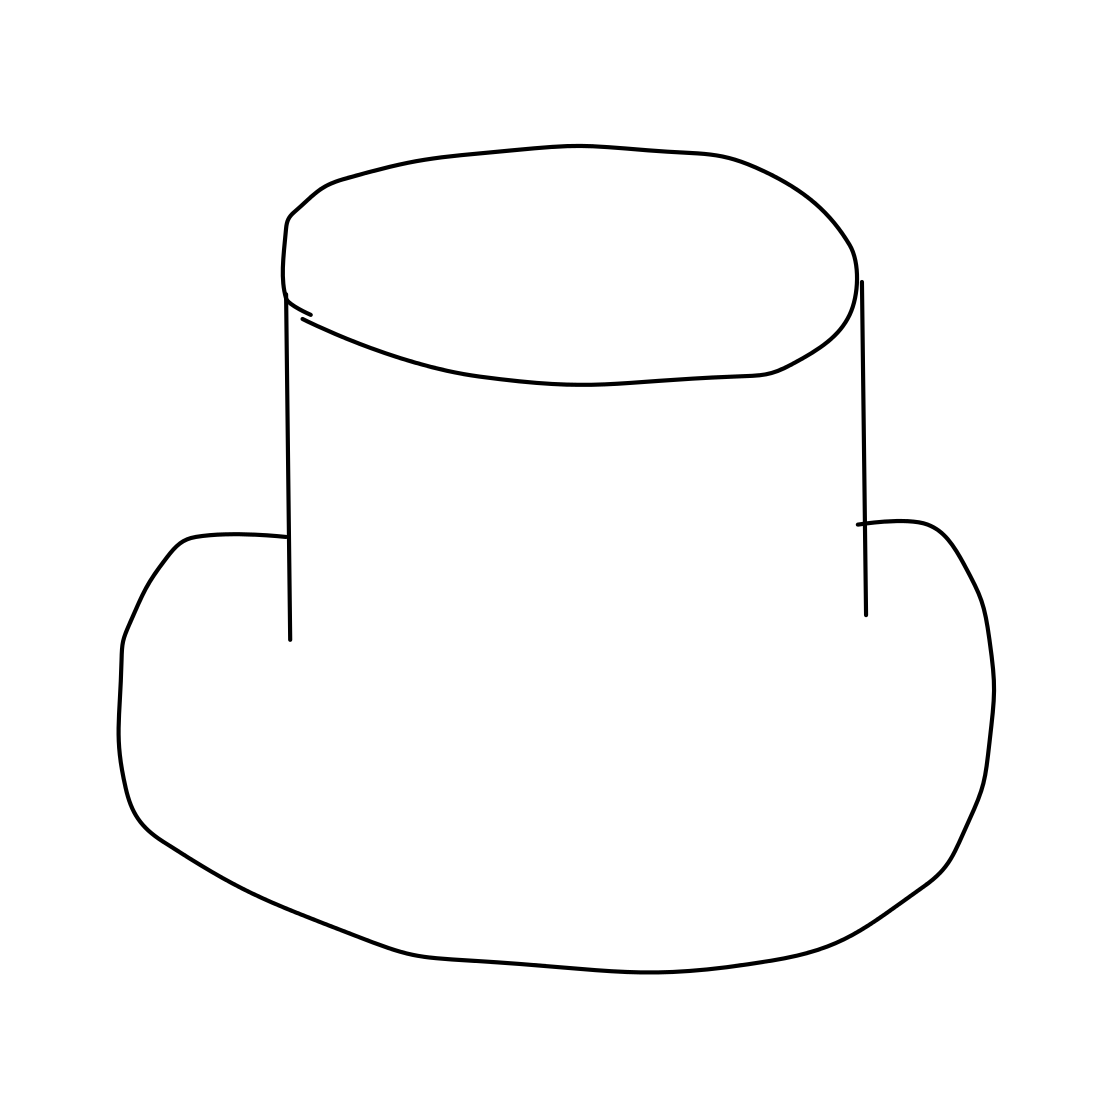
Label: hat